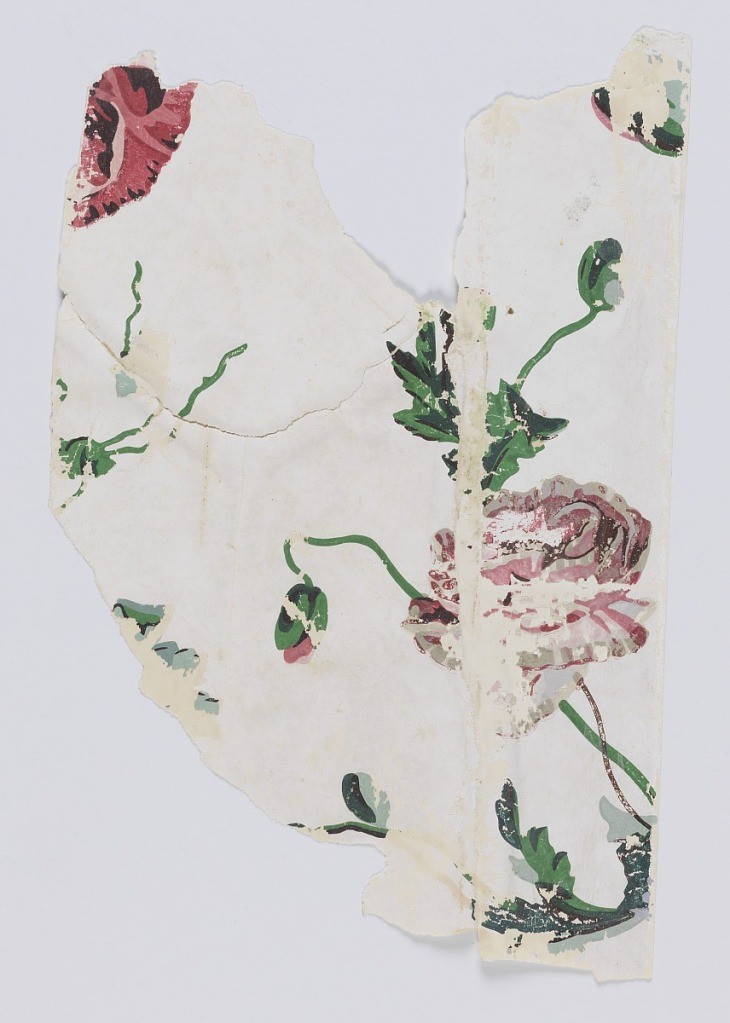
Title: Sidewall - fragment
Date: ca. 1850
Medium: Machine-printed paper
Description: Bright red and gray flowers, with buds, on vines. Printed on a polished or satin white ground.